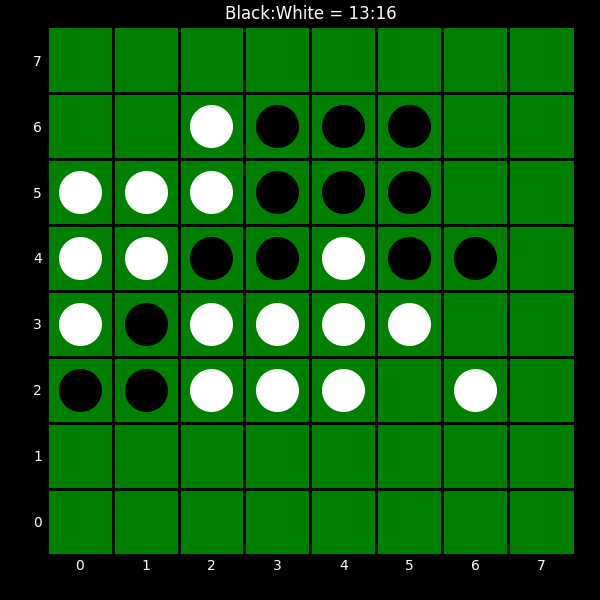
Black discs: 13
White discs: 16